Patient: sex M, age 31
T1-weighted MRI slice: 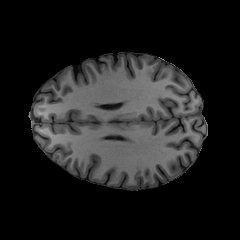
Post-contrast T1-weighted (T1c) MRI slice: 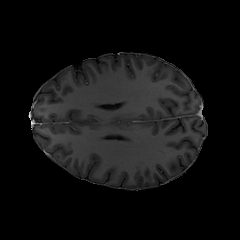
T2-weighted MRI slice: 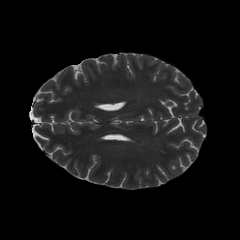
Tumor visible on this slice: no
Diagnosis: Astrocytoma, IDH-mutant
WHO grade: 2